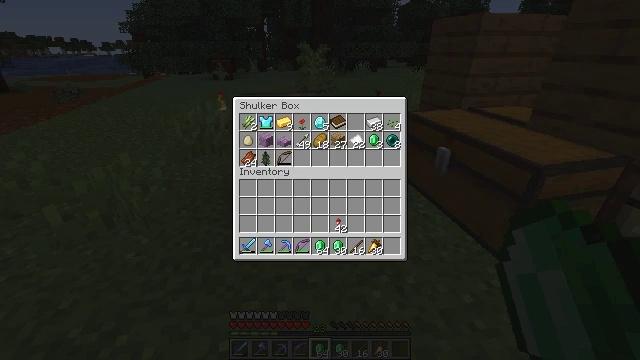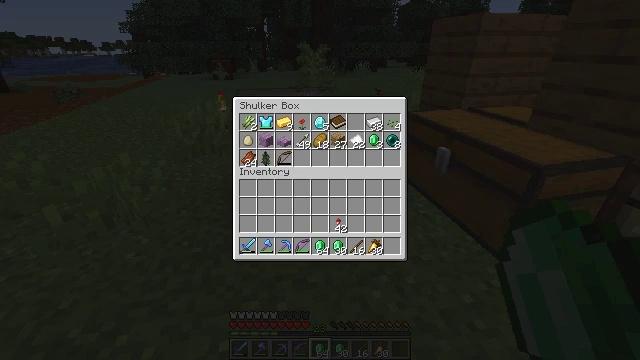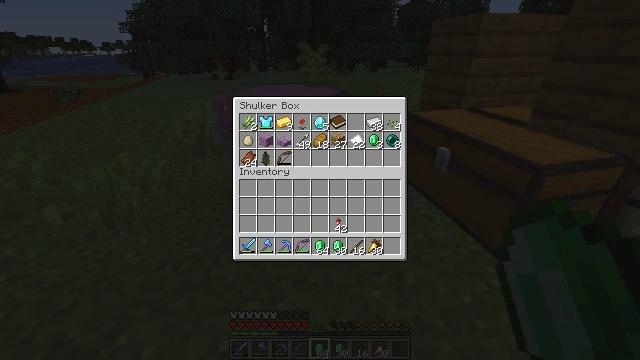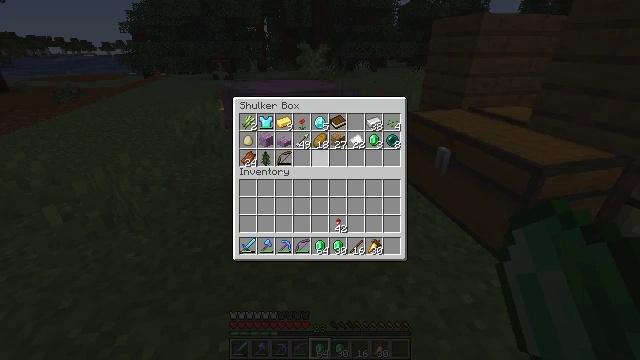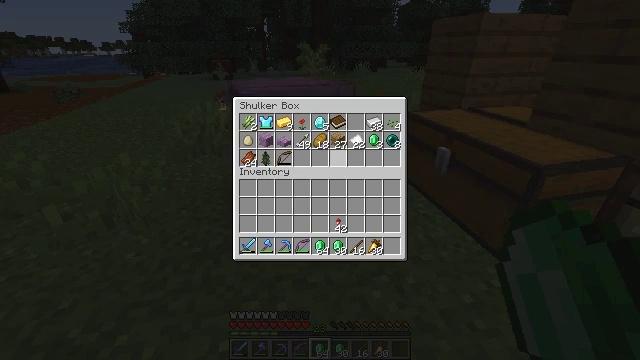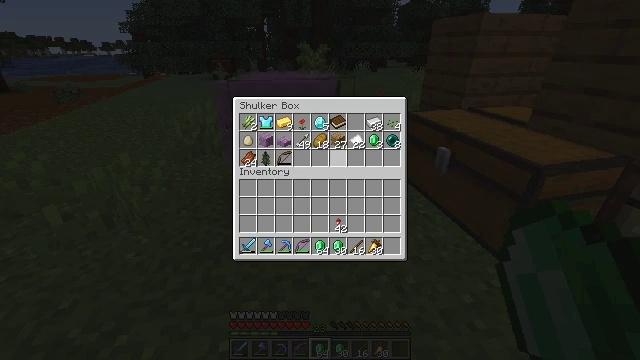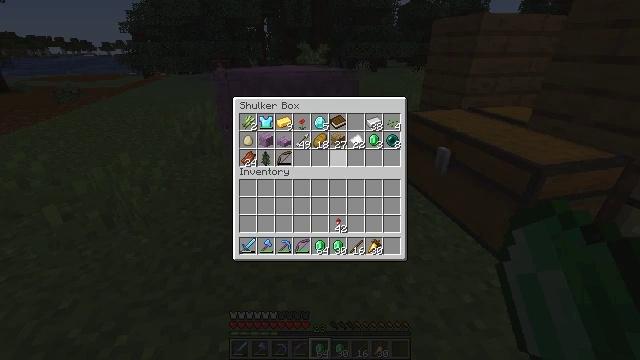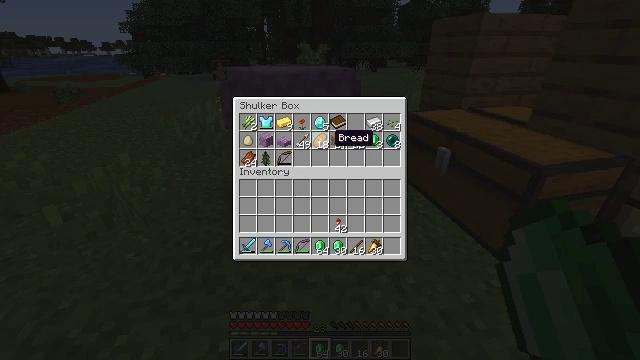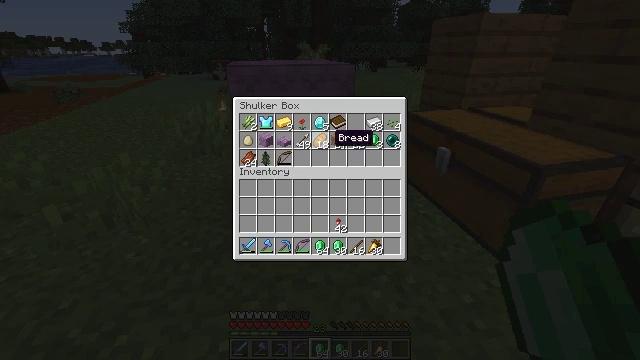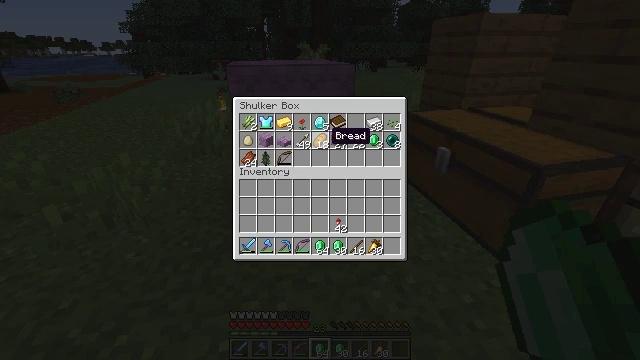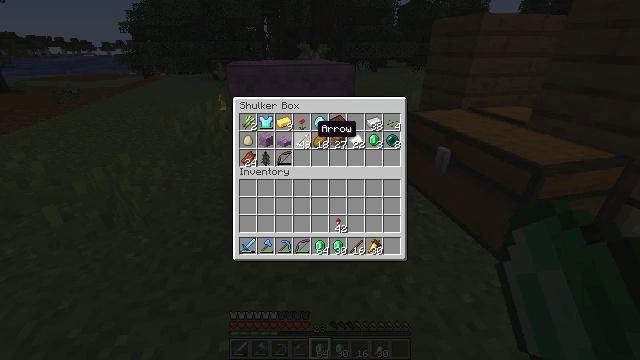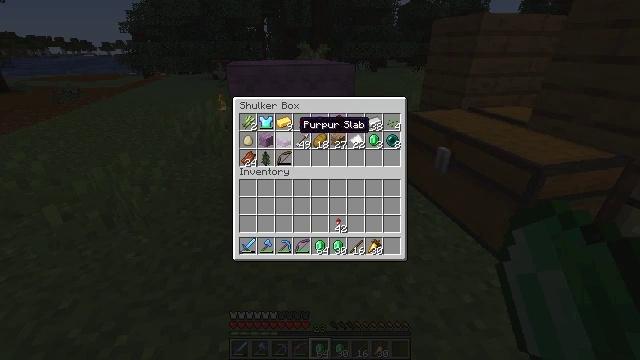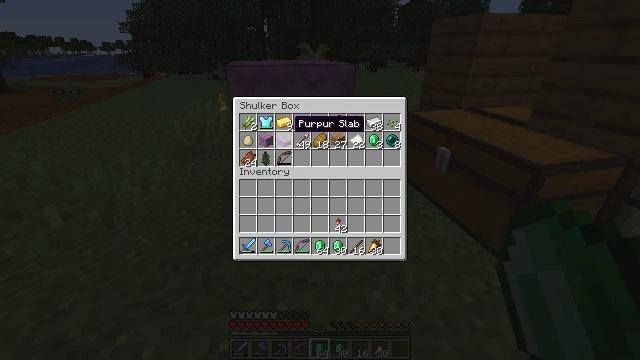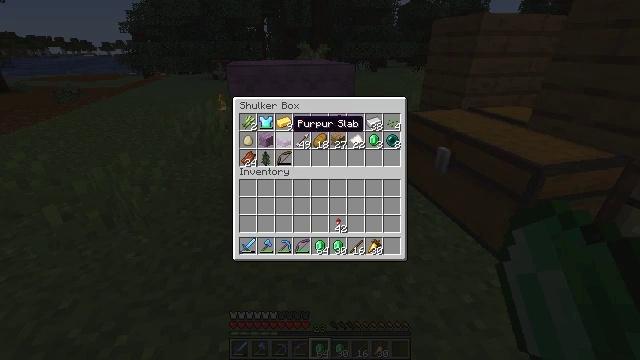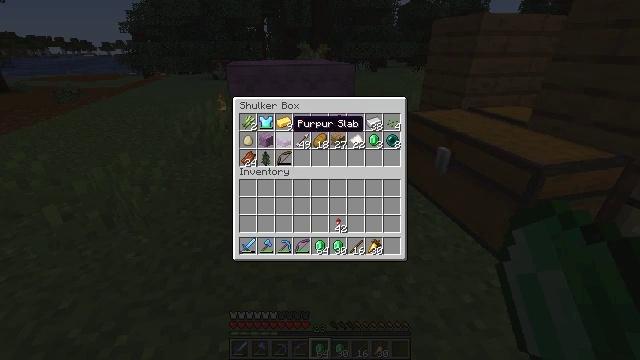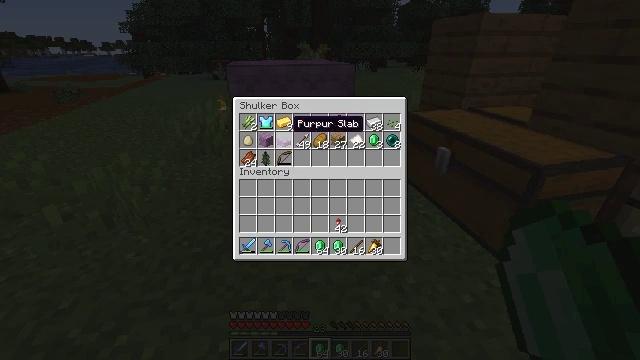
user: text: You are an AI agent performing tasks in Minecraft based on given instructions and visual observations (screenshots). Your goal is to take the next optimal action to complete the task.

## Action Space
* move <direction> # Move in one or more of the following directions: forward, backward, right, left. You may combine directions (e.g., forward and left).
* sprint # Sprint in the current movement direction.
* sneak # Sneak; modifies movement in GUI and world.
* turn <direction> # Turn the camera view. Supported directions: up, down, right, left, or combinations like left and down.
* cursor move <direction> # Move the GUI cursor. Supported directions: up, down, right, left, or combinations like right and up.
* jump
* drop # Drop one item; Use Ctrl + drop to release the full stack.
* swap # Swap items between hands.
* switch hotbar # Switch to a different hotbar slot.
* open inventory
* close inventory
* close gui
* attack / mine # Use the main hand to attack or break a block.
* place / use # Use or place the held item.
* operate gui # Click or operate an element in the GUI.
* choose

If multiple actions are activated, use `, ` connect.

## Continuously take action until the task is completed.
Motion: motion action
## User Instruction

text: Use the crafting table to make a bookshelf.
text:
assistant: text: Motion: sneak
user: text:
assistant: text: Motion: sneak
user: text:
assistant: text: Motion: sneak, cursor move up
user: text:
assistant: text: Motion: sneak
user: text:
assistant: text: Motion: sneak
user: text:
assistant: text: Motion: sneak
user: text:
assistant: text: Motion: sneak, cursor move up
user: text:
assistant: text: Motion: sneak
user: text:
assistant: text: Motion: sneak
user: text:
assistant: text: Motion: sneak, cursor move left and up
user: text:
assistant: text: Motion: sneak, cursor move left
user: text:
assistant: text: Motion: sneak
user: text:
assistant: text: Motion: sneak
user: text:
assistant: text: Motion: sneak
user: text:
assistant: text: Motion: sneak
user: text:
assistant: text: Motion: sneak
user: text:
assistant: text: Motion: sneak, cursor move down
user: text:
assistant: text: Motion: sneak, cursor move down
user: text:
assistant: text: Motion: sneak, cursor move down
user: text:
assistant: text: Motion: sneak
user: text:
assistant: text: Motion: sneak
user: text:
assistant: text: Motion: sneak
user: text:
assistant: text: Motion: sneak
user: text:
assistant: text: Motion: sneak
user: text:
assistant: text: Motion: sneak
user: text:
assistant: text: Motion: sneak, cursor move up
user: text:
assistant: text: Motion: sneak
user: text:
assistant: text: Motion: sneak
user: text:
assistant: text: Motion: sneak, cursor move right
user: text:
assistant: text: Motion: sneak, cursor move right and up